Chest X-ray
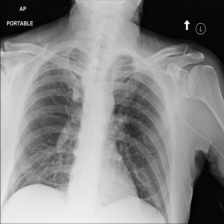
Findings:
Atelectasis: negative
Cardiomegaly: negative
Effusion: negative
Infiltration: negative
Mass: negative
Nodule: negative
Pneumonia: negative
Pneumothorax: negative
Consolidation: negative
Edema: negative
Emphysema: negative
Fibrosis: negative
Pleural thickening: negative
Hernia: negative